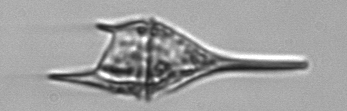
Label: Tripos_lineatus